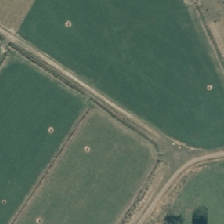
Land cover: shortrotation_cropland